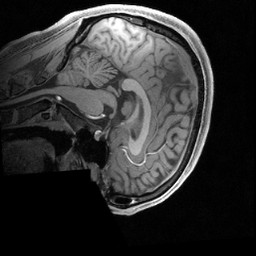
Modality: T1w
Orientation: sagittal
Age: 24
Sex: male
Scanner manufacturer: siemens
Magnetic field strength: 3 T
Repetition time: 2.4 s
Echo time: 0.00224 s